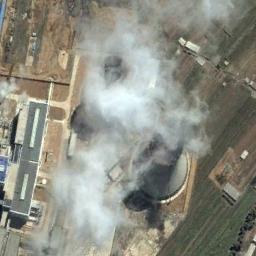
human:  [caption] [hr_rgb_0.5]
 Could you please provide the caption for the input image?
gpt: Many buildings of different shapes are next to the thermal power station .

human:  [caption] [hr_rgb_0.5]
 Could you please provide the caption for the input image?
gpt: Here are three thermal power stations, two of which are emitting smoke .

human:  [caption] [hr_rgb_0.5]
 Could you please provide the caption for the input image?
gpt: There is a factory building in a thermal power station, and two cooling towers are steaming .

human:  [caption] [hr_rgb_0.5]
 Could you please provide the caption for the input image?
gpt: The thermal power station is on the grass next to some buildings with white mist above .

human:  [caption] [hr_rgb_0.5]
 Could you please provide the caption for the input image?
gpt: There are some buildings and a chimney on the thermal power station .